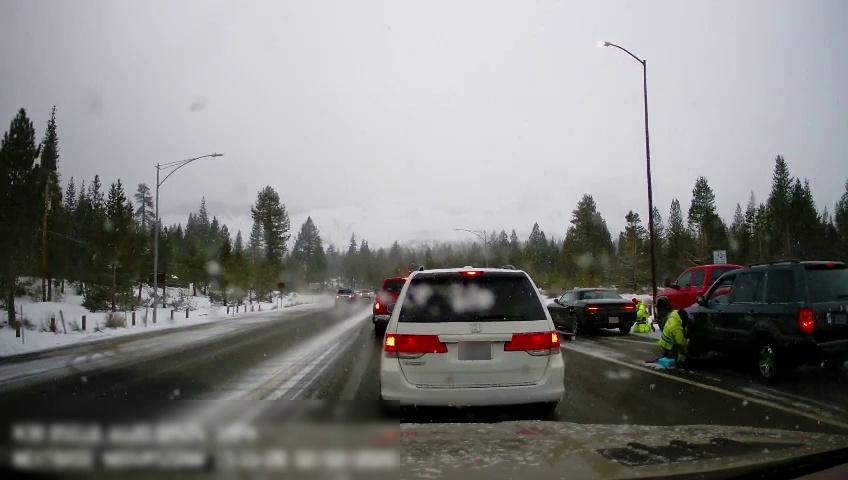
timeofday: Day
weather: Snowy
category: Drivable Space
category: Vehicles | Van
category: Vehicles | SUV
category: Vehicles | Truck
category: Pedestrians
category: Pedestrians
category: Vehicles | Car
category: Vehicles | Truck
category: Vehicles | SUV
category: Vehicles | SUV
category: Lanes | Alternate Lane
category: Lanes | Current Lane
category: Lanes | Alternate Lane
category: Lanes | Alternate Lane
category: Lanes | Alternate Lane
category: Traffic | Signs